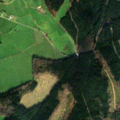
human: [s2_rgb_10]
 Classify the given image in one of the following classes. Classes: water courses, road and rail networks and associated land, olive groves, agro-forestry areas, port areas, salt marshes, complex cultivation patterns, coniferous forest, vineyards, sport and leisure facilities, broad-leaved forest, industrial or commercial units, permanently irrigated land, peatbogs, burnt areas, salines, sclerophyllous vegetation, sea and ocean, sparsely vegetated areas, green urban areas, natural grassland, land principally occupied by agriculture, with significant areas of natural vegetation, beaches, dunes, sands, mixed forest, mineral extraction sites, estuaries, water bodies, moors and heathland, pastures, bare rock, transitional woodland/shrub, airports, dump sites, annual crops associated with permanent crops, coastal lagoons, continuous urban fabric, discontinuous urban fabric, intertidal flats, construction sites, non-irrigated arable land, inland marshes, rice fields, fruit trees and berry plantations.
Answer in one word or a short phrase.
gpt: pastures, coniferous forest